Platform: macOS
Application: Arc Browser
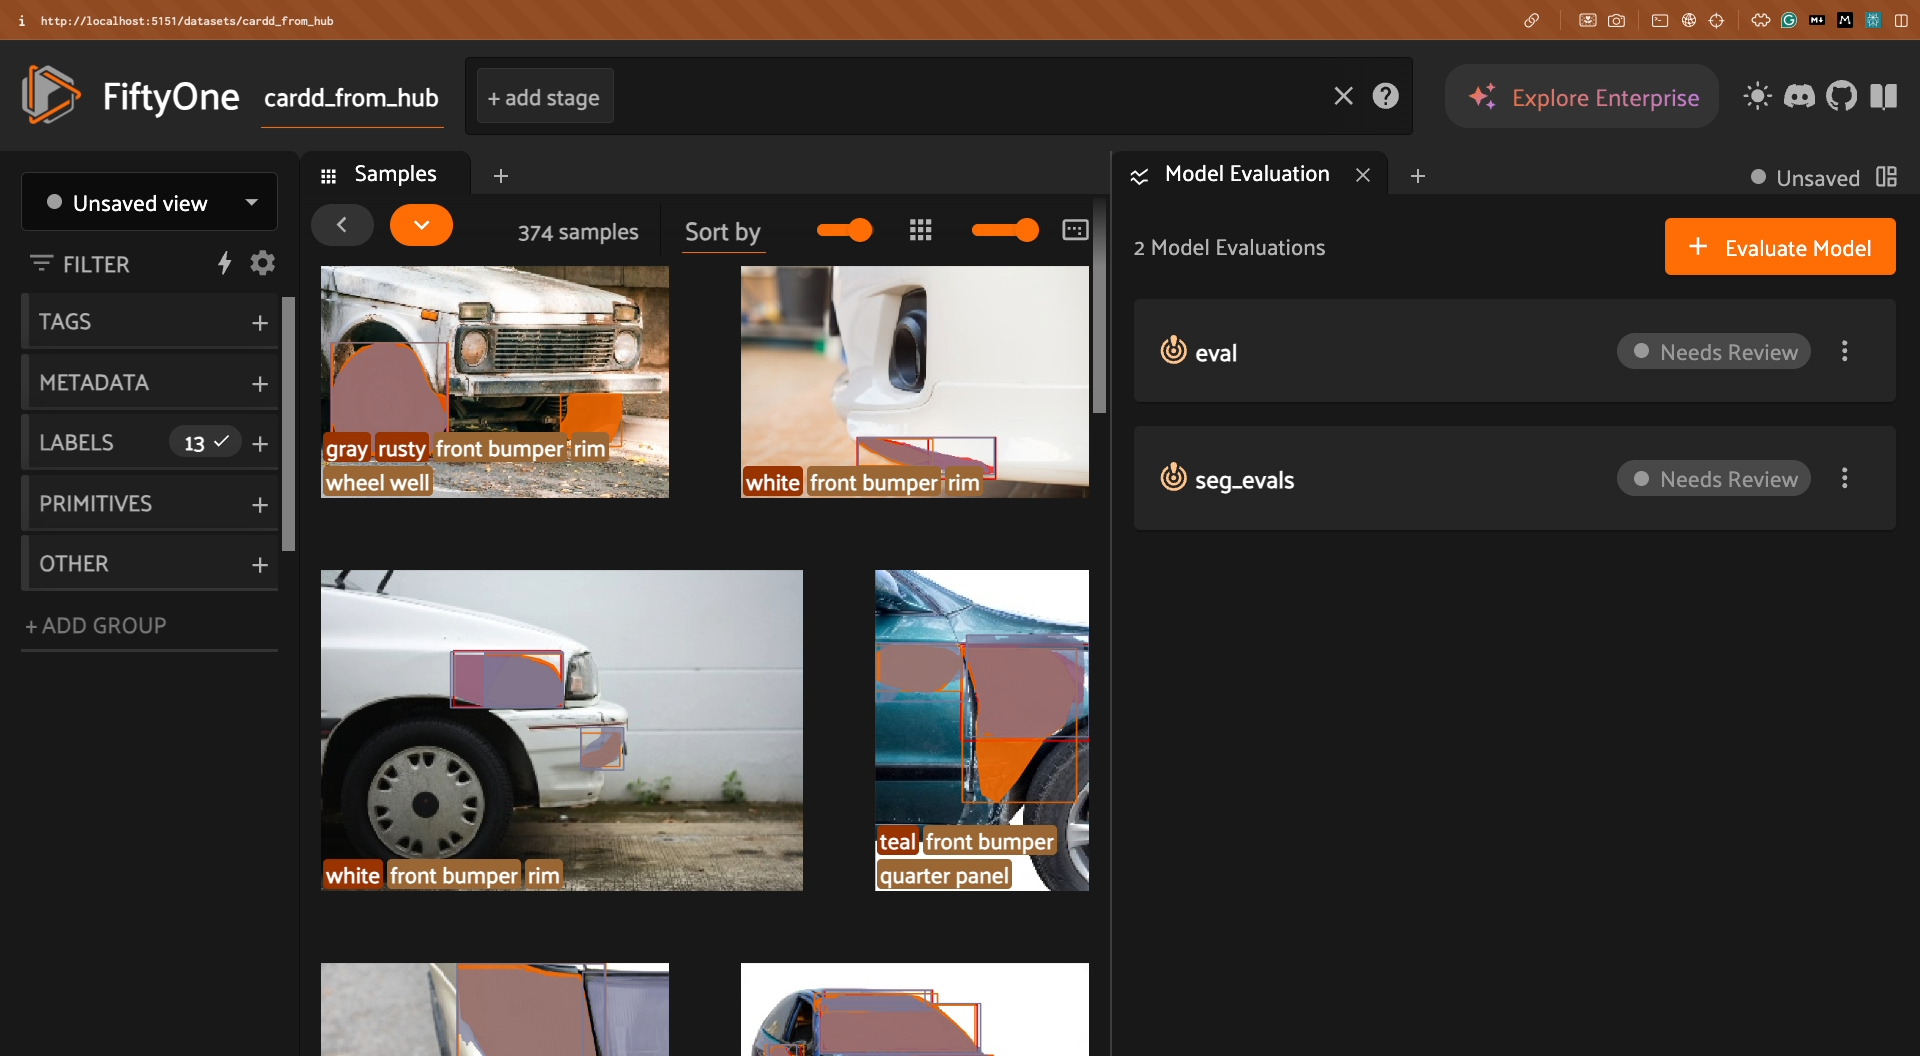
task_description: Locate the samples panel
action_type: hover
element_info: Menu Item
steps_since_start: 1